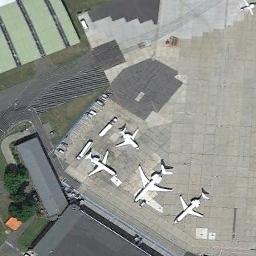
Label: airplane